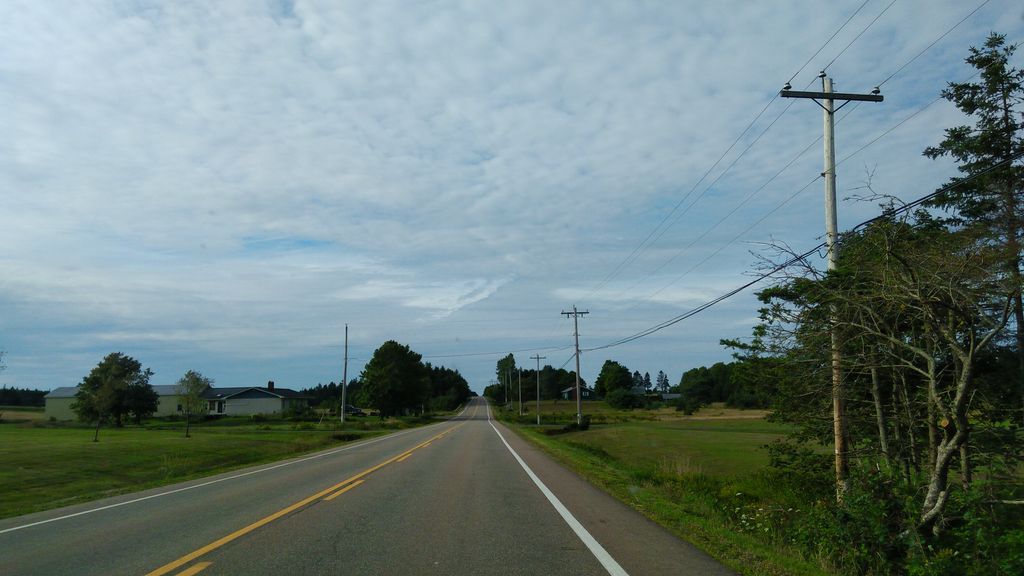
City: charlottetown